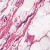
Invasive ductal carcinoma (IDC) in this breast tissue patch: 0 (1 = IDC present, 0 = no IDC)